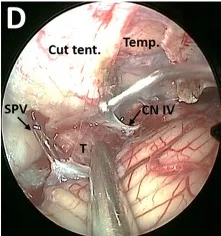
Surgical procedure of EF-SCITA approach for resection of posterior fossa tumor. (D) The exposure of posterior fossa tumor in the petroclincal region after tentorium incision.
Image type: medical_photograph (other_medical_photograph)